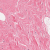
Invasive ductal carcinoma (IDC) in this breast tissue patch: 0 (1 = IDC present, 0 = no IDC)